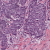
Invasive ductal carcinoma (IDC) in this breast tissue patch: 1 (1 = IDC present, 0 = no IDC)